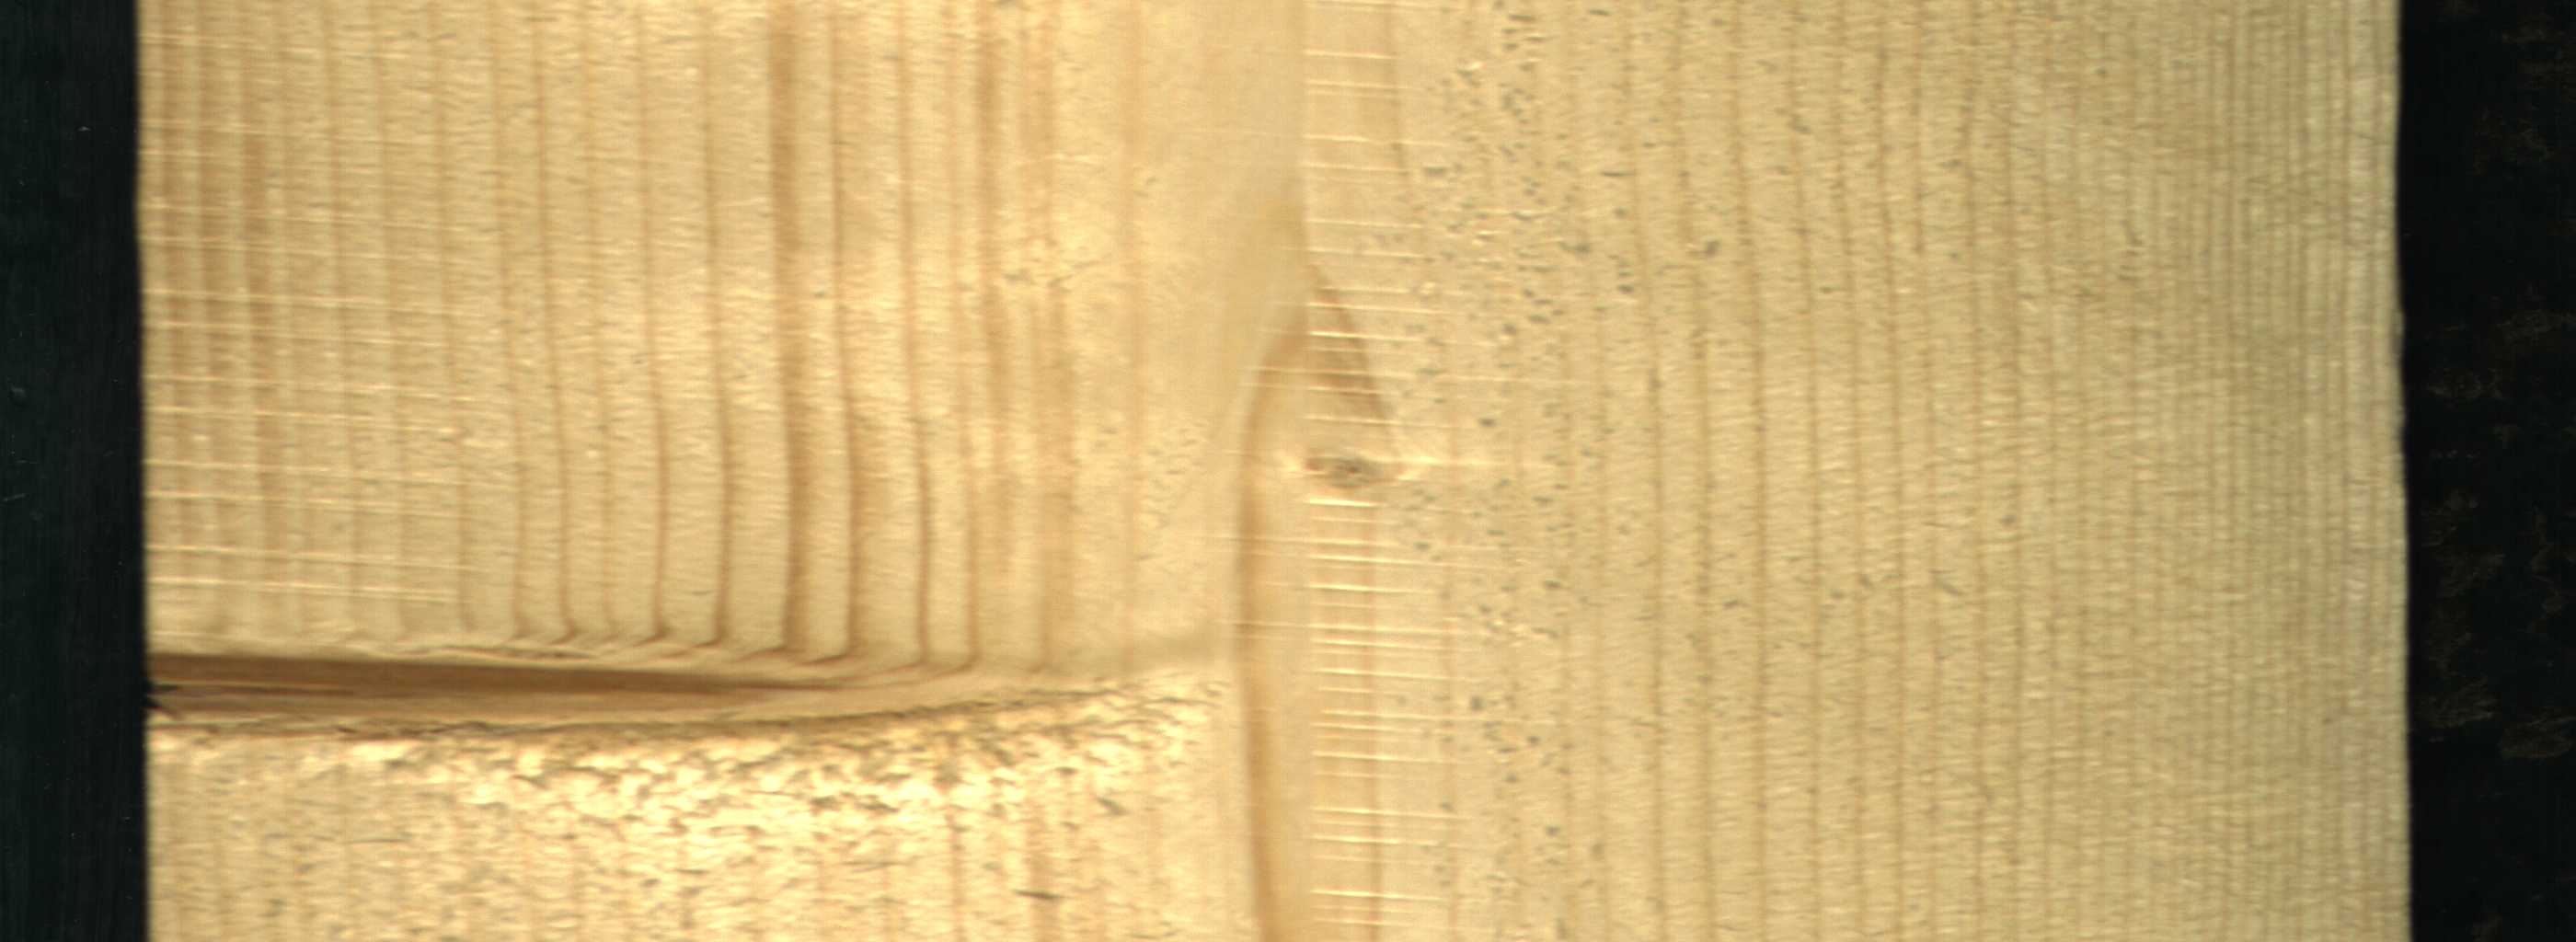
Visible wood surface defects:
Live_Knot
Live_Knot